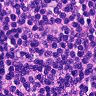
Metastatic tissue present: no